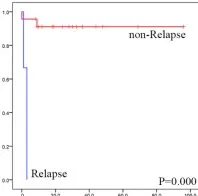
Using data from published cases, a Kaplan-Meier survival analysis was conducted to assess the impact of various risk factors. Relapse after transplantation. Exhibited a improved OS and PFS.
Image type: chart (chart)